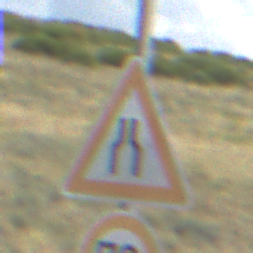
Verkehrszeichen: VerengteFahrbahn
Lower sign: Geschwindigkeit70
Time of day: Midday
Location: Outdoor (Nature)
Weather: PartlyCloudy
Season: NotSpecified
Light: Natural